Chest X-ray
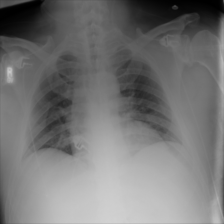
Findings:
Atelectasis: negative
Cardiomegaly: negative
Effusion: negative
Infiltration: negative
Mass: negative
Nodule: negative
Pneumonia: negative
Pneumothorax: negative
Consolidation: negative
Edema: negative
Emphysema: negative
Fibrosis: negative
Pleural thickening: negative
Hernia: negative